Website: crate-barrel
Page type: gifting
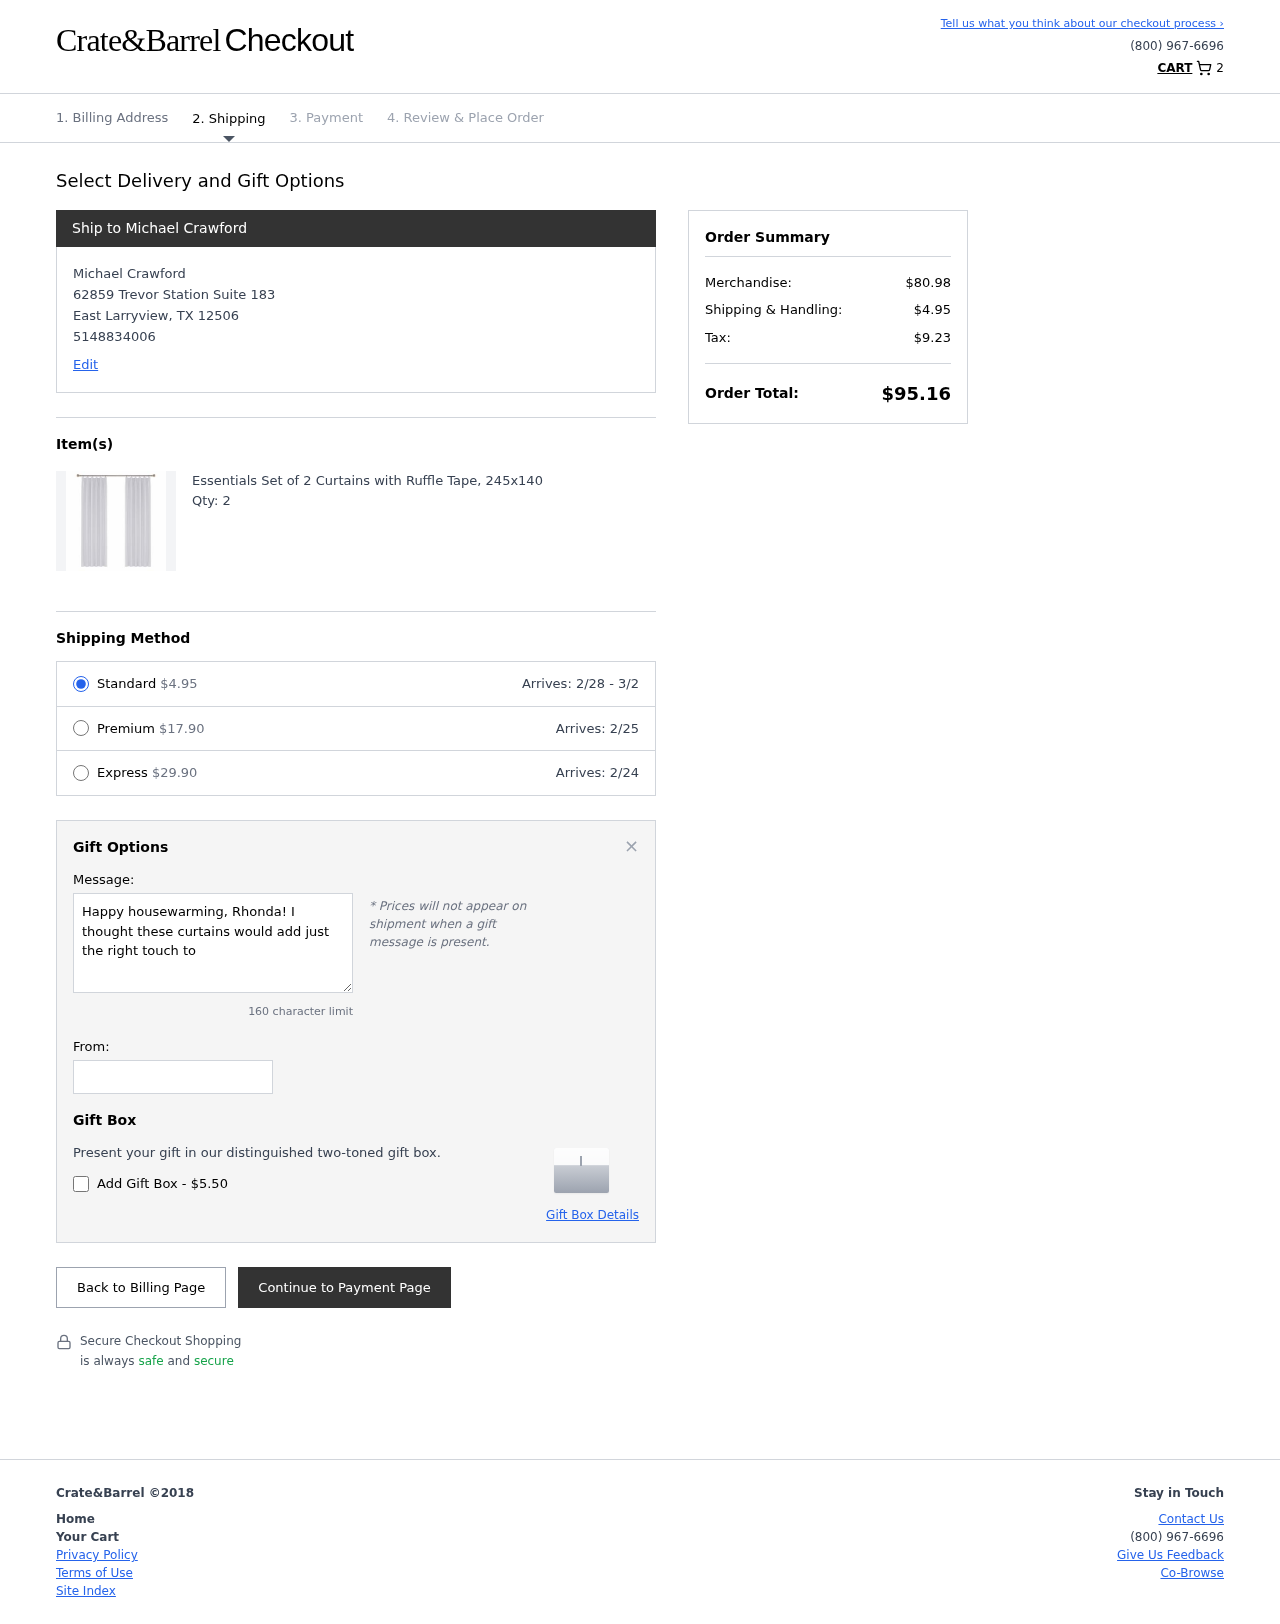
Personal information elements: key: PII_CITY
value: East Larryview
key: PII_FULLNAME
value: Michael Crawford
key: PII_GIFT_FIRSTNAME
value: Rhonda
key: PII_GIFT_MESSAGE
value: Happy housewarming, Rhonda! I thought these curtains would add just the right touch to your new space—can’t wait to see how they brighten up your rooms! Enjoy making new memories in your cozy home.

Michael
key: PII_PHONE
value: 5148834006
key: PII_POSTCODE
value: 12506
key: PII_STATE_ABBR
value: TX
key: PII_STREET
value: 62859 Trevor Station Suite 183
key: PII_FULLNAME2
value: Michael Crawford
Product elements: key: PRODUCT1_NAME
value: Essentials Set of 2 Curtains with Ruffle Tape, 245x140
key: PRODUCT1_QUANTITY
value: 2
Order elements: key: ORDER_NUM_ITEMS
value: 2
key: ORDER_SHIPPING_COST
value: $4.95
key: ORDER_DELIVERY_DATE_RANGE
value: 2/28 - 3/2
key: ORDER_PREMIUM_SHIPPING
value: $17.90
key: ORDER_PREMIUM_DATE
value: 2/25
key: ORDER_EXPRESS_SHIPPING
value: $29.90
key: ORDER_EXPRESS_DATE
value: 2/24
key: ORDER_SUBTOTAL
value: $80.98
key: ORDER_TAX
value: $9.23
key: ORDER_TOTAL
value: $95.16